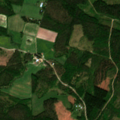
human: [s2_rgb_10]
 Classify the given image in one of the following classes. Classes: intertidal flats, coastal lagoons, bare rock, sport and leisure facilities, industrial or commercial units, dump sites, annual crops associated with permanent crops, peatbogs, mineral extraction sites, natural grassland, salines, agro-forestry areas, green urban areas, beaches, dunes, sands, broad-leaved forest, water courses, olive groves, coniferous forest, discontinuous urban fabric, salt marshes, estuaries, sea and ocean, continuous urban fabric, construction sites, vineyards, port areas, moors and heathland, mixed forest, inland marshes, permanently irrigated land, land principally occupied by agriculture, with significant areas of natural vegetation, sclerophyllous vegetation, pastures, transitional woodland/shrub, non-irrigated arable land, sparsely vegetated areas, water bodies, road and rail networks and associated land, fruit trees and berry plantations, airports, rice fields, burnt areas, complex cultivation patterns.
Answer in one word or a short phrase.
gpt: non-irrigated arable land, coniferous forest, mixed forest